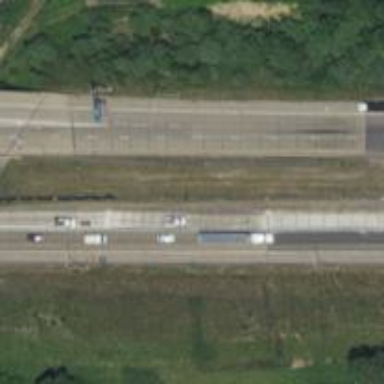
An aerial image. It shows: Motorway junction.